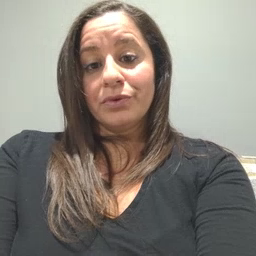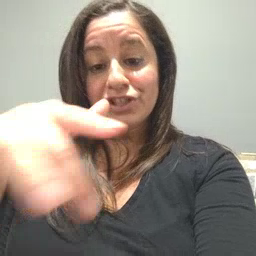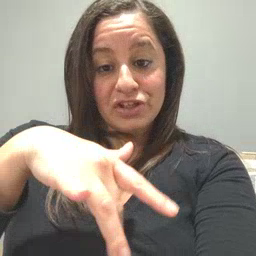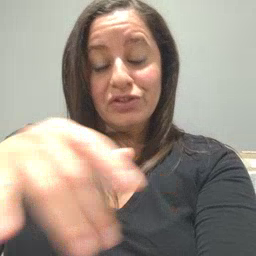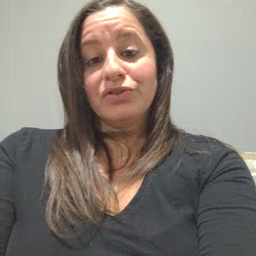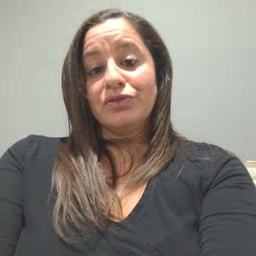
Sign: touch